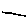
Label: line